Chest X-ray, PA view. Patient: 52 years old, sex F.
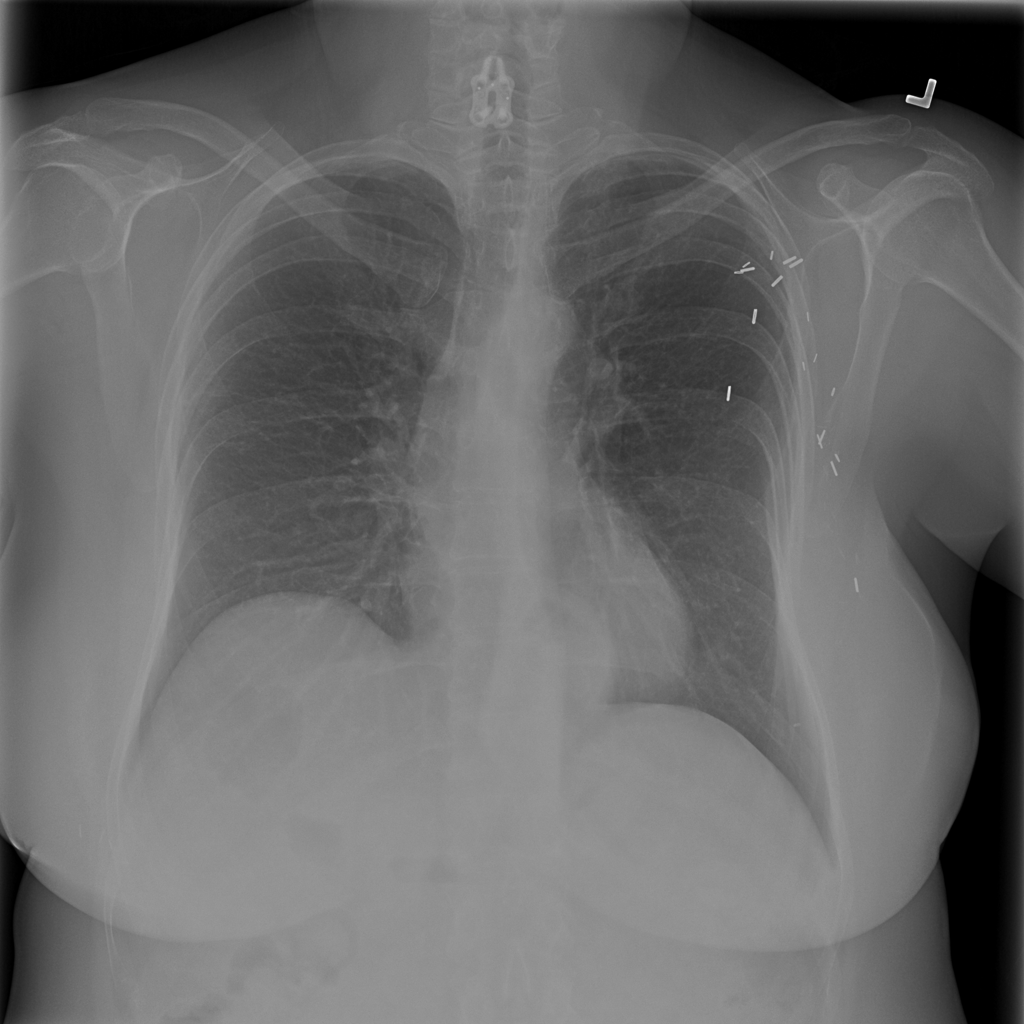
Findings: Hernia